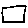
Label: square